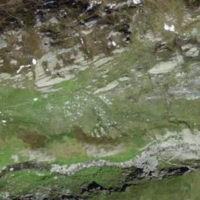
EUNIS habitat code: 26
Species observed at this site:
Nymphalis antiopa